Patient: sex M, age 81
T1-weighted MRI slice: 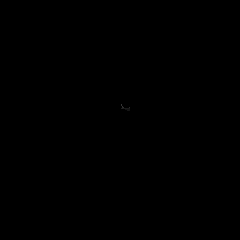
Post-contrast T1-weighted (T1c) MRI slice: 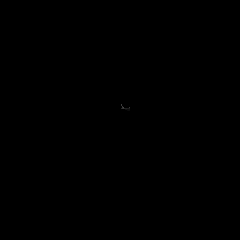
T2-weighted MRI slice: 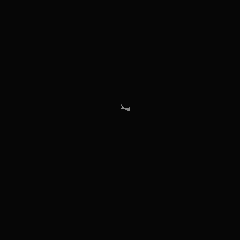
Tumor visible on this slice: no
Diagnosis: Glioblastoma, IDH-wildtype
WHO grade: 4